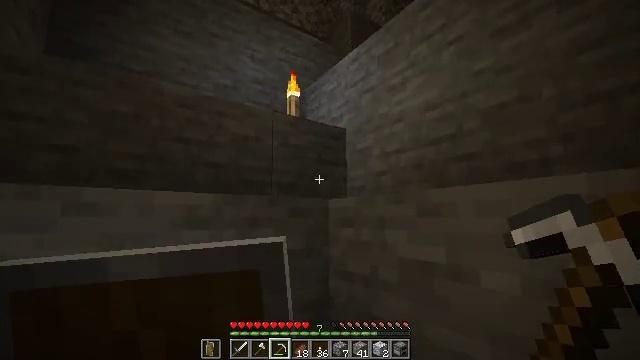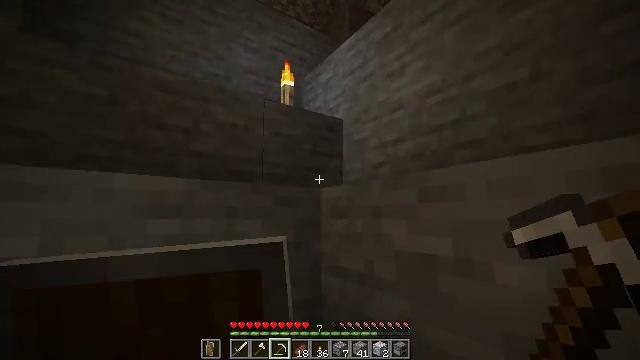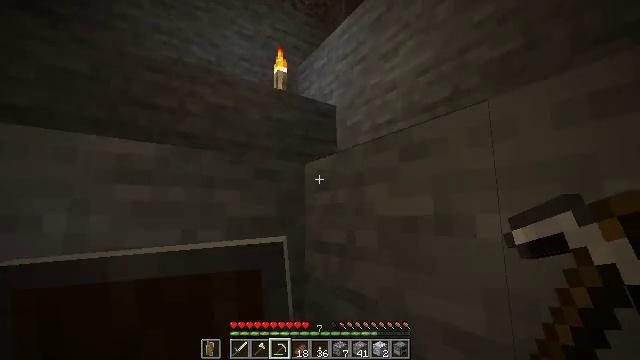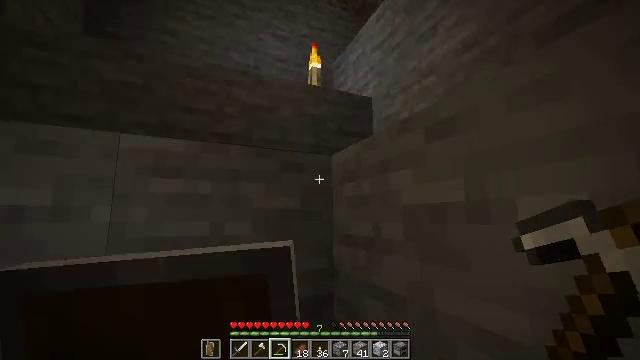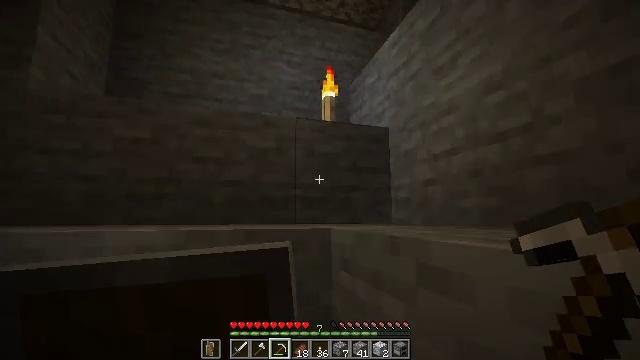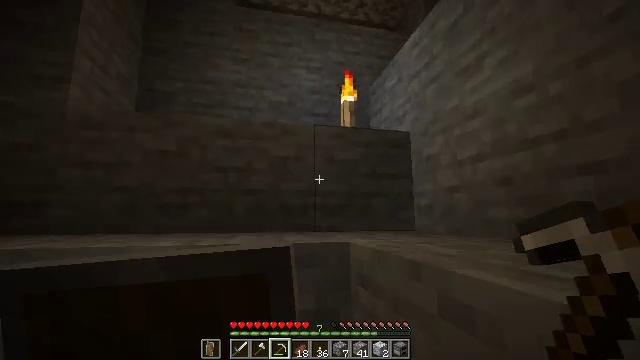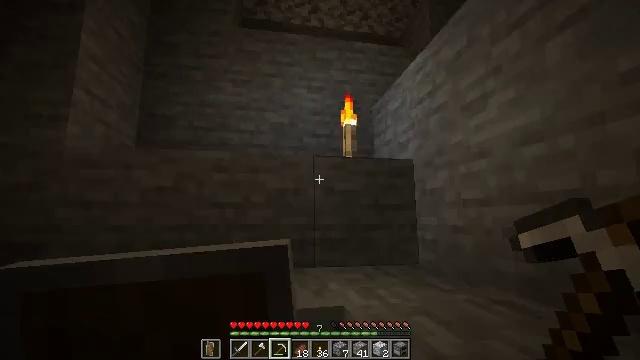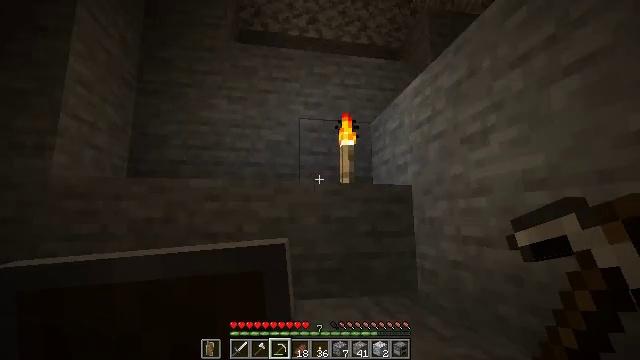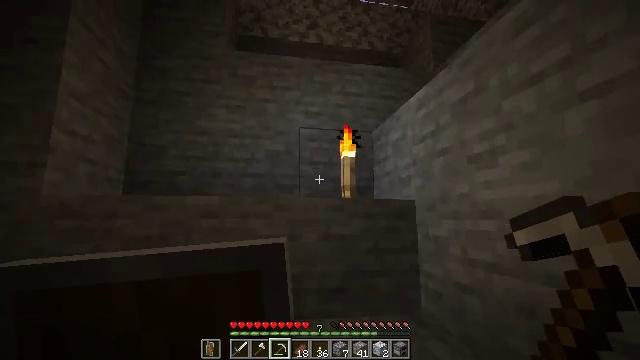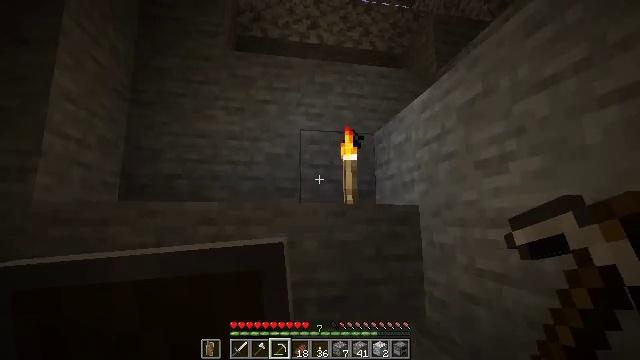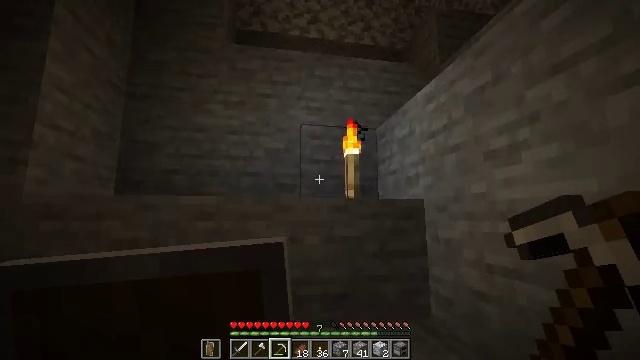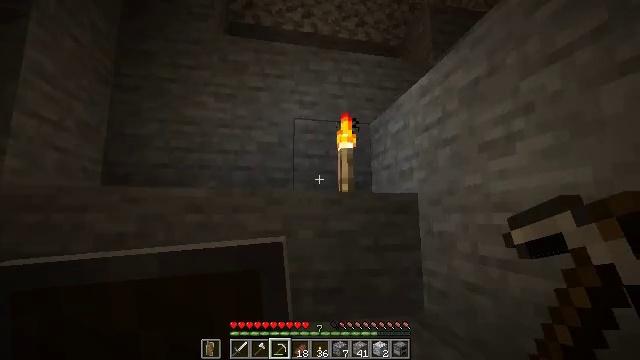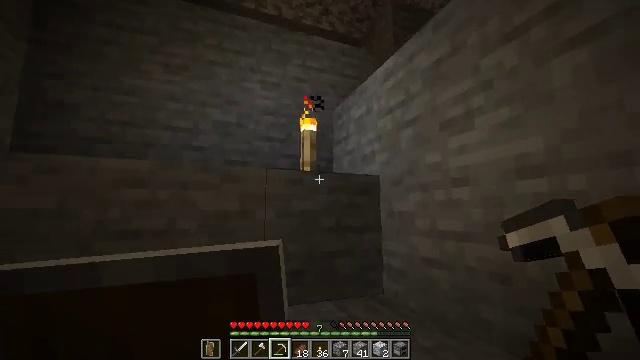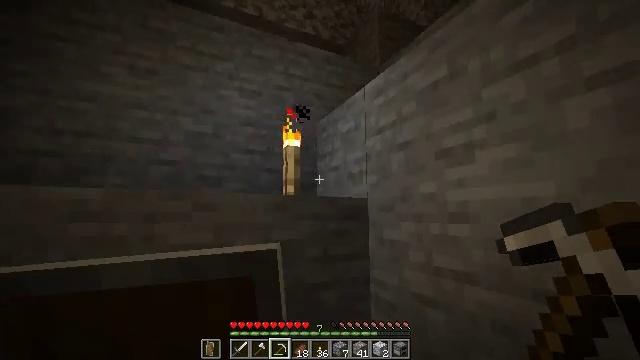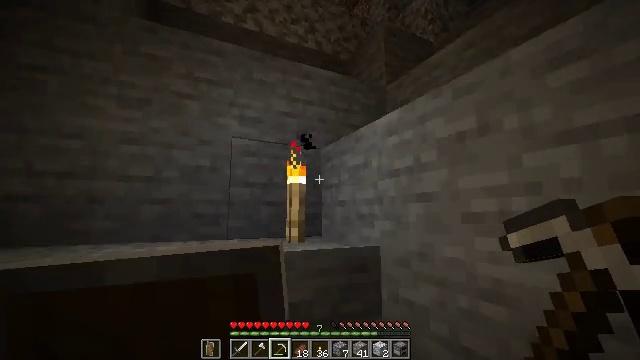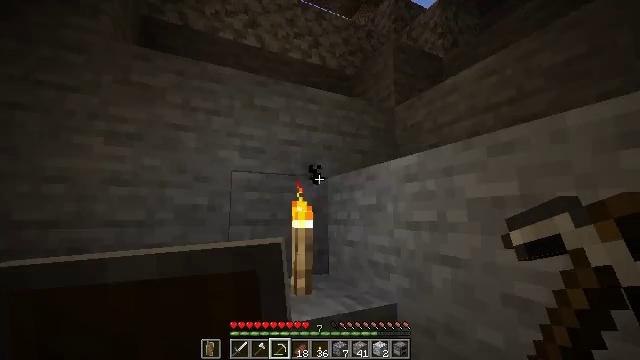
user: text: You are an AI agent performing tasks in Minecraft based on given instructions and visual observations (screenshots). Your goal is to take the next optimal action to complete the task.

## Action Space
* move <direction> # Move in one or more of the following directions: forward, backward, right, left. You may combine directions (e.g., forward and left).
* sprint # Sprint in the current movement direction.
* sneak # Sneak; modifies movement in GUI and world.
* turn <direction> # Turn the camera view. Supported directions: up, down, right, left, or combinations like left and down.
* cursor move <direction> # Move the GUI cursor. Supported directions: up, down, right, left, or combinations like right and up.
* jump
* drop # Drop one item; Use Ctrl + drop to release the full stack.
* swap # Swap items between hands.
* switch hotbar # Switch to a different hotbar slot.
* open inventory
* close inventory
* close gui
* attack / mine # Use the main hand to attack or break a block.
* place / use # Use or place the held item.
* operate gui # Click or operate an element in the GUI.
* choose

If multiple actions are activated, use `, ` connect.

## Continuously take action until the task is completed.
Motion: motion action
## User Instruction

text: Collect the grass block using a shovel.
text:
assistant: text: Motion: move forward and move right
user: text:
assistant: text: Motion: move forward and move right, jump
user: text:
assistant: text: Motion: move forward and move right, turn left, jump
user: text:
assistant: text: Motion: move forward, turn left, jump
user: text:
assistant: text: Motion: move forward, turn left, jump
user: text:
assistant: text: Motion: move forward, turn left, jump
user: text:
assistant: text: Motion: move forward, jump
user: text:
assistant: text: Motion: move forward
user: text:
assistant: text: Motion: move forward
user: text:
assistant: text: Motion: move forward
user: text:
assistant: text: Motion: move forward, turn right
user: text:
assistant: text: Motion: move forward, turn right, jump
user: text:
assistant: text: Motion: move forward, turn right, jump
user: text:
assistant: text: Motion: move forward, jump
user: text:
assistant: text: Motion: move forward, jump
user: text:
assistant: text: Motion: move forward, jump
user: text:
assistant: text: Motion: move forward, jump
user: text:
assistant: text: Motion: move forward and move left, turn right and down
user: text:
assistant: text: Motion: move forward and move left, turn right and down
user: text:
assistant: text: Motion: move forward and move left, turn right and down, jump
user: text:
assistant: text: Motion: move forward and move left, turn right and down, jump
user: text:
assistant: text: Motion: move forward and move left, turn right, jump
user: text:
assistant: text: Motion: move forward and move left, turn right, jump
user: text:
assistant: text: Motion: move forward and move left, jump
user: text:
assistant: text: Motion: move forward and move left, turn right, jump
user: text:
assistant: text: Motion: move forward and move left, turn right
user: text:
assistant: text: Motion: move forward and move left, turn right
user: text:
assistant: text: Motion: move forward and move left
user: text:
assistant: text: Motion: move forward, jump
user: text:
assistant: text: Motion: move forward, jump